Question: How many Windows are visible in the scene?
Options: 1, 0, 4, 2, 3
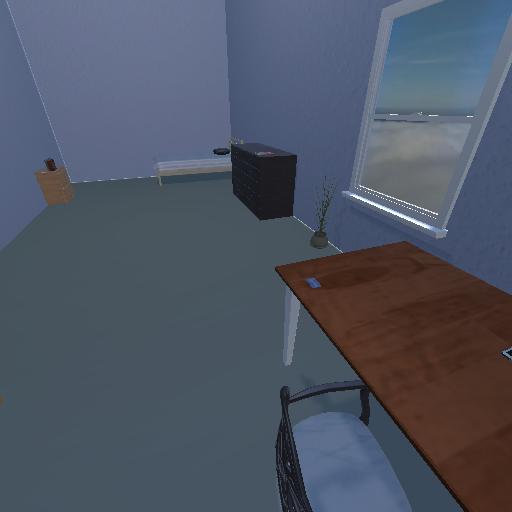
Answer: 1